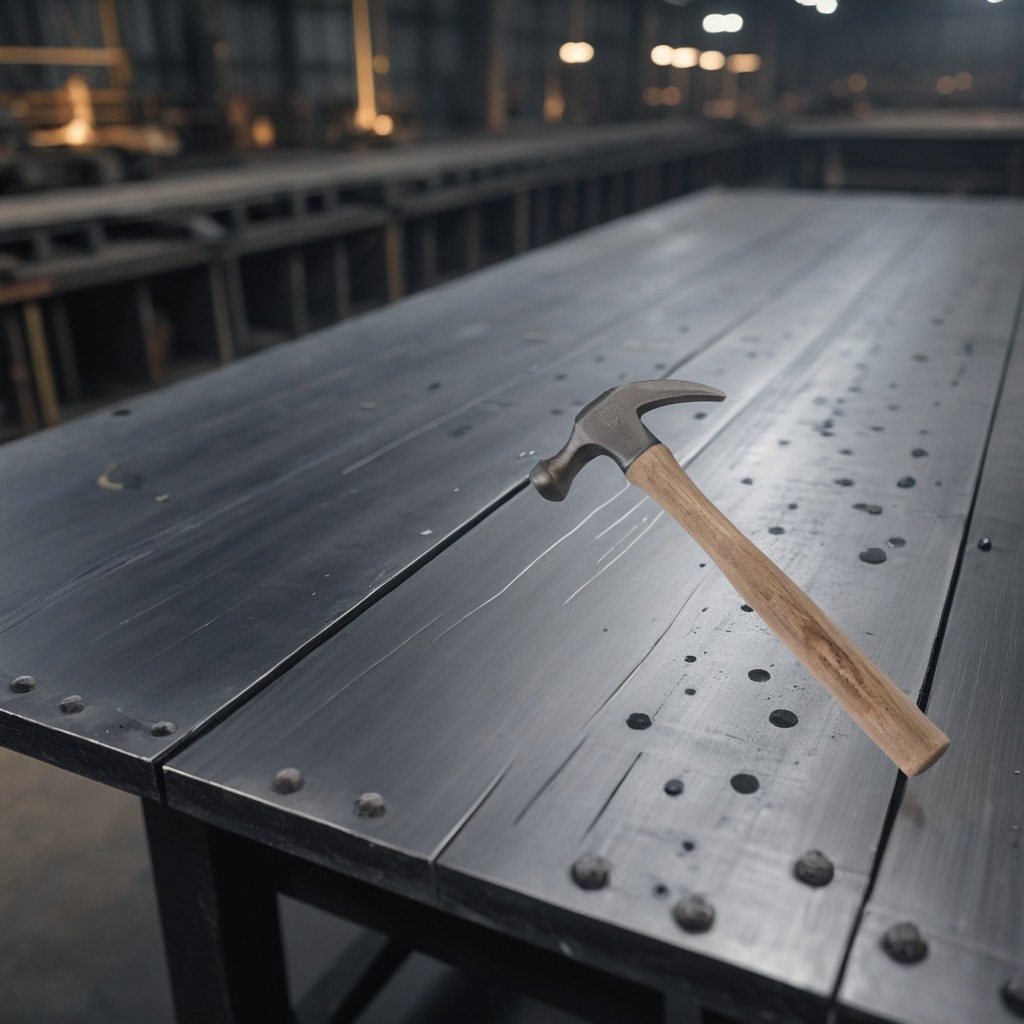
A hammer is lying on a cold steel table in a mining workshop.